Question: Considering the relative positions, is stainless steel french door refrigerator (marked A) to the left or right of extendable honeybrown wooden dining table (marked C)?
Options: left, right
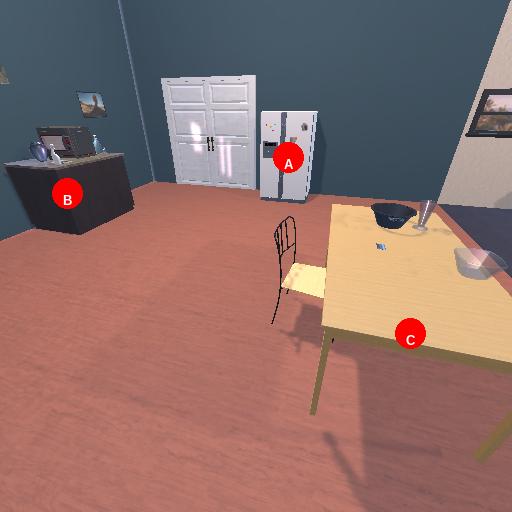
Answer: left